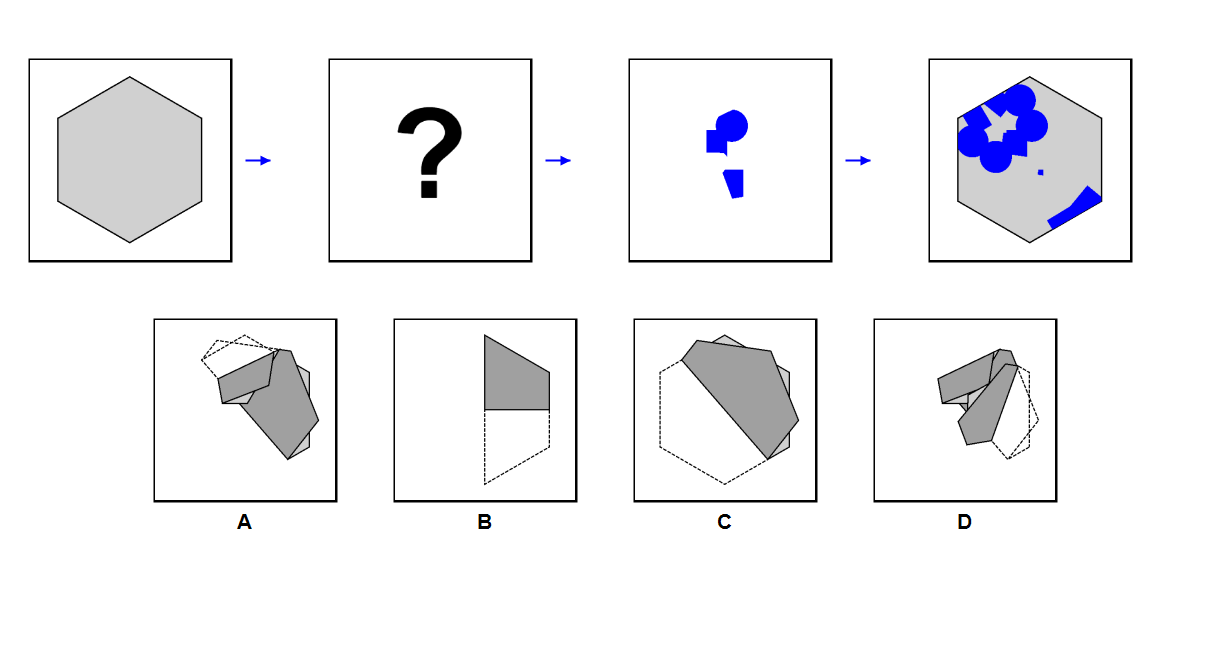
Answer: B